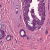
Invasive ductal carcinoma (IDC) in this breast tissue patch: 1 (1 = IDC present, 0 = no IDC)